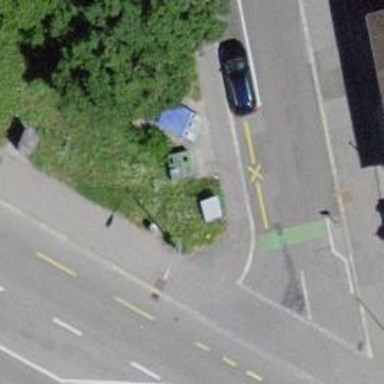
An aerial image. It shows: Recycling container at amenity designated for recycling.